Question: I have attempted to implement picking in my game and I am certain that I am missing something because the picked color always returns either 255,255,255,255 or 255,0,0,0. These two colors seem to happen randomly, and even change when I click on the same block multiple times. I don't know what I did wrong but I am really hoping that the gods of stackoverflow can help me out with finding a solution to this.
Here is a picture that demonstrates the output:

And here is my GameClient class:
(I apologize for the messy code, I haven't had a moment to organize it yet)
'''
using System.Drawing;
using GameProject.Game.Framework.DataStructure;
using GameProject.Game.Framework.Generators;
using GameProject.Game.Framework.Geometry;
using System.Diagnostics;
using OpenTK;
using OpenTK.Graphics;
using OpenTK.Graphics.OpenGL;
using OpenTK.Input;
using GameProject.Game.Client.Widgets;
using QuickFont;
namespace GameProject.Game.Client {
public class GameClient : GameWindow {
/**
* Client Variables
*/
public const String CLIENT_VERSION = "v0.0.1";
public const String GAME_NAME = "Voxelbyte";
public FirstPersonCameraWidget GameCamera;
private Point _mousePosition;
private Point _lastMousePosition;
private bool _centerCursorAfterRelease = false;
private int _totalVoxelsRenderered;
private bool _isWireframe = false;
private Random ClientRandomInstance;
/**
* Game Variables
*/
public VoxelWorld World;
public uint SelectedVoxelIndex;
public QFont DeveloperText;
public TessellatorWidget Tesssellator;
public GameClient()
: base( 800 , 600 , GraphicsMode.Default , GAME_NAME ) {
GL.Enable( EnableCap.DepthTest );
GL.ClearColor( 0.3f , 0.3f , 0.3f , 0.0f );
}
protected override void OnUnload( EventArgs e ) {
base.OnUnload( e );
foreach( Voxel voxel in World.VisibleVoxels ) {
GL.DeleteQueries( 1 , ref voxel.OcclusionID );
}
}
protected override void OnLoad( EventArgs e ) {
base.OnLoad( e );
ClientRandomInstance = new Random();
Tesssellator = new TessellatorWidget();
DeveloperText = new QFont( "Resources/Fonts/times.ttf" , 14 , FontStyle.Regular );
GameCamera = new FirstPersonCameraWidget(
new Vector3( 30.0f , 8.0f , 30.0f ) ,
0.0f ,
0.0f ,
15.0f ,
0.4f );
GL.CullFace( CullFaceMode.Back );
GL.Enable( EnableCap.CullFace );
World = BattleWorldReader.ReadFromImage(
WorldGenerator.GenerateRandomWorld( new Size( 50 , 50 ) , 8 , "Sharon Rose Day" ) );
Stopwatch sw = new Stopwatch();
sw.Start();
World.Rebuild();
sw.Stop();
Console.WriteLine( "World Generation+Optimization took: {0}ms" , sw.ElapsedMilliseconds );
}
protected override void OnMouseMove( MouseMoveEventArgs e ) {
base.OnMouseMove( e );
_mousePosition = new Point( e.X , e.Y );
if( e.Mouse.IsButtonDown( MouseButton.Right ) ) {
}
}
protected override void OnMouseDown( MouseButtonEventArgs e ) {
base.OnMouseDown( e );
if( e.Mouse.IsButtonDown( MouseButton.Left ) ) {
/**
* Implement Mouse Picking!
* This is your next objective!
*/
PickGeometry( e.X , e.Y );
}
if( e.Mouse.IsButtonDown( MouseButton.Right ) ) {
Point nativeMouse = System.Windows.Forms.Cursor.Position;
_lastMousePosition = nativeMouse;
Point windowCenter = new Point( Bounds.Left + Bounds.Width / 2 , Bounds.Top + Bounds.Height / 2 );
System.Windows.Forms.Cursor.Position = windowCenter;
GameCamera.IsLooking = true;
this.CursorVisible = false;
}
}
private void PickGeometry( int x , int y ) {
Console.WriteLine( "Picking..." );
/**
* Draw The Geometry As solid
* colors
*/
GL.ClearColor( 1.0f , 1.0f , 1.0f , 1.0f );
GL.Clear( ClearBufferMask.ColorBufferBit | ClearBufferMask.DepthBufferBit );
GL.DisableClientState( ArrayCap.TextureCoordArray );
GL.EnableClientState( ArrayCap.ColorArray );
GL.Disable( EnableCap.Texture2D );
GameCamera.LookThrough( this , _mousePosition , null ); // Pretty sure I need this
foreach( Voxel voxel in World.VisibleVoxels ) {
voxel.IsSelected = false;
if( GameCamera.Frustum.SphereInFrustum( voxel.Location , 1.8f ) ) {
// Lazy generation of random colors; I will improve this later.
byte red = ( byte )ClientRandomInstance.Next( 256 );
byte green = ( byte )ClientRandomInstance.Next( 256 );
byte blue = ( byte )ClientRandomInstance.Next( 256 );
voxel.RenderAsColor( red , green , blue );
}
}
/**
* Get the color of the pixel beneath the mouse cursor
*
* THIS ALWAYS RETURNS 255,255,255,255 FOR SOME REASON
*
*/
byte[] pixel = new byte[ 3 ];
int[] viewport = new int[ 4 ];
GL.GetInteger( GetPName.Viewport , viewport );
GL.ReadPixels( x , viewport[ 2 ] - y , 1 , 1 , PixelFormat.Rgba , PixelType.UnsignedByte , pixel );
// This color below is always 255,255,255,255 and I don't know why!
Color pickedColor = Color.FromArgb( pixel[ 0 ] , pixel[ 1 ] , pixel[ 2 ] );
Console.WriteLine( pickedColor.ToString() );
Console.WriteLine( "Picking Done" );
}
protected override void OnMouseUp( MouseButtonEventArgs e ) {
base.OnMouseUp( e );
if( e.Button == MouseButton.Right ) {
GameCamera.IsLooking = false;
if( !_centerCursorAfterRelease ) {
System.Windows.Forms.Cursor.Position = _lastMousePosition;
}
this.CursorVisible = true;
}
}
protected override void OnKeyDown( KeyboardKeyEventArgs e ) {
base.OnKeyDown( e );
if( e.Key == Key.F1 ) {
_isWireframe = !_isWireframe;
}
}
protected override void OnRenderFrame( FrameEventArgs e ) {
base.OnRenderFrame( e );
/**
* Pass 1
* Normal Rendering
*/
GL.MatrixMode( MatrixMode.Modelview );
GL.ClearColor( 0.3f , 0.3f , 0.3f , 1.0f );
GL.Clear( ClearBufferMask.ColorBufferBit | ClearBufferMask.DepthBufferBit );
GL.Enable(EnableCap.Texture2D);
GL.EnableClientState( ArrayCap.VertexArray );
GL.EnableClientState( ArrayCap.TextureCoordArray );
GL.DisableClientState( ArrayCap.ColorArray );
GameCamera.LookThrough( this , _mousePosition , e );
foreach( Voxel voxel in World.VisibleVoxels ) {
if( GameCamera.Frustum.SphereInFrustum( voxel.Location.X , voxel.Location.Y , voxel.Location.Z , 1.8f ) ) {
Tesssellator.TessellateUnseenFaces( ref GameCamera , voxel );
voxel.Render( GameCamera );
}
}
GL.DisableClientState( ArrayCap.VertexArray );
GL.DisableClientState( ArrayCap.TextureCoordArray );
GL.DisableClientState( ArrayCap.ColorArray );
//RenderDeveloperHud();
SwapBuffers();
this.Title = GAME_NAME + " FPS: " + ( int )this.RenderFrequency;
}
private void RenderDeveloperHud() {
QFont.Begin();
GL.PushMatrix();
GL.Translate( 0.0f , 5 , 0f );
DeveloperText.Print( "Voxelbyte" );
GL.Translate( 0f , 30 , 0f );
DeveloperText.Print( "X: " + ( int )GameCamera.Location.X );
GL.Translate( 0f , 24 , 0f );
DeveloperText.Print( "Y: " + ( int )GameCamera.Location.Y );
GL.Translate( 0.0f , 24 , 0f );
DeveloperText.Print( "Z: " + ( int )GameCamera.Location.Z );
GL.Translate( 0.0f , 24 , 0f );
DeveloperText.Print( "VIF: " + _totalVoxelsRenderered );
GL.PopMatrix();
QFont.End();
}
private void CheckKeyboardInput( FrameEventArgs eventArgs ) {
KeyboardState keyboardState = OpenTK.Input.Keyboard.GetState();
GameCamera.ProcessMovement( keyboardState , eventArgs );
if( keyboardState[ Key.Escape ] ) {
Exit();
}
}
protected override void OnUpdateFrame( FrameEventArgs e ) {
CheckKeyboardInput( e );
}
protected override void OnResize( EventArgs e ) {
base.OnResize( e );
GL.Viewport(
ClientRectangle.X , ClientRectangle.Y , ClientRectangle.Width , ClientRectangle.Height );
Matrix4 projection = Matrix4.CreatePerspectiveFieldOfView(
( float )Math.PI / 4 , ( float )Width / ( float )Height , 0.1f , 1000.0f );
GL.MatrixMode( MatrixMode.Projection );
GL.LoadMatrix( ref projection );
}
}
}
'''
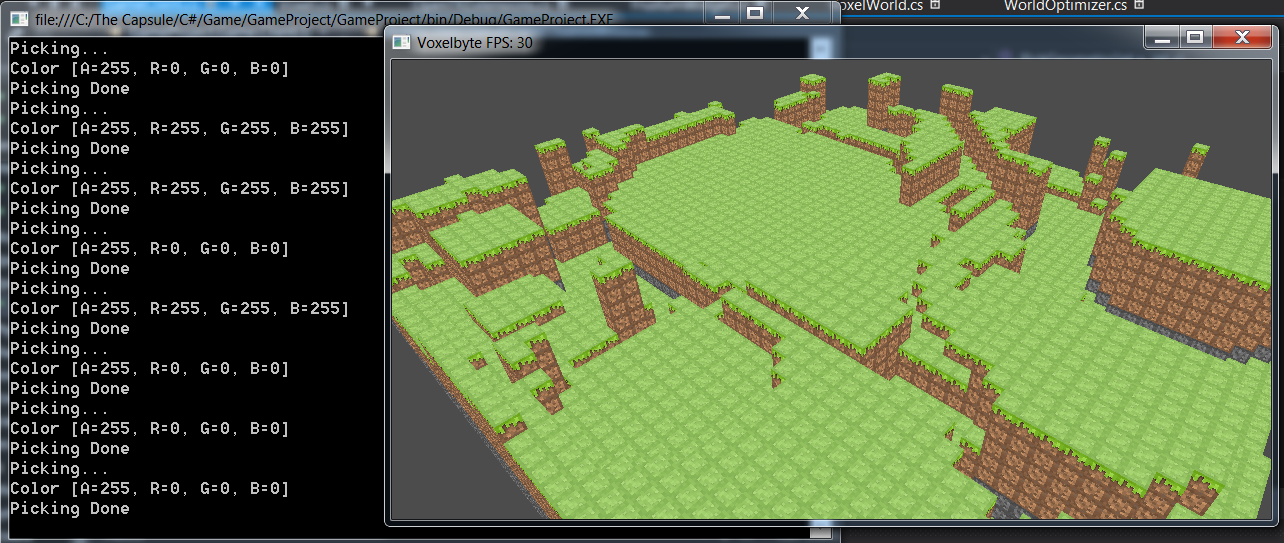
Answer: I feel stupid as shit; like most--if not all--colossal screw ups, this was caused by a single line of code:
'''
GL.EnableClientState(ArrayCap.VertexArray);
'''
Forgot to throw that into the code before a drew all my geometry as solid colors.